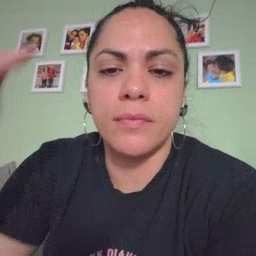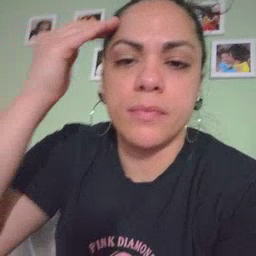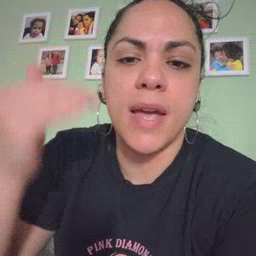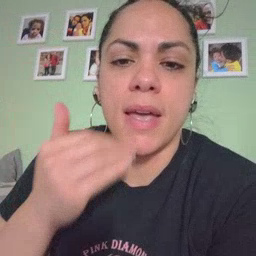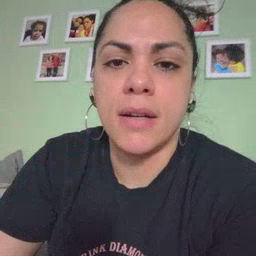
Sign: head